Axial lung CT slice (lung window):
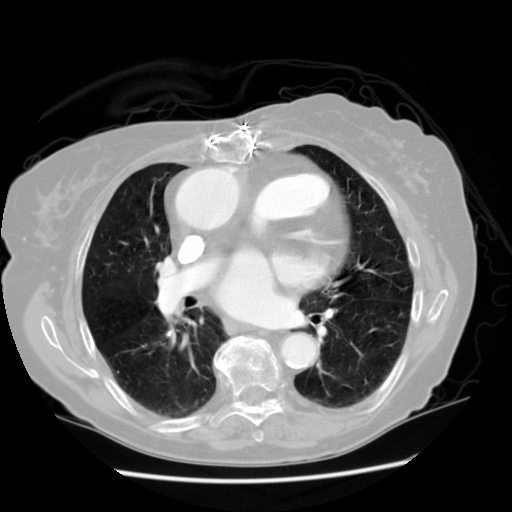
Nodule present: no